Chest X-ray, AP view. Patient: 31 years old, sex F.
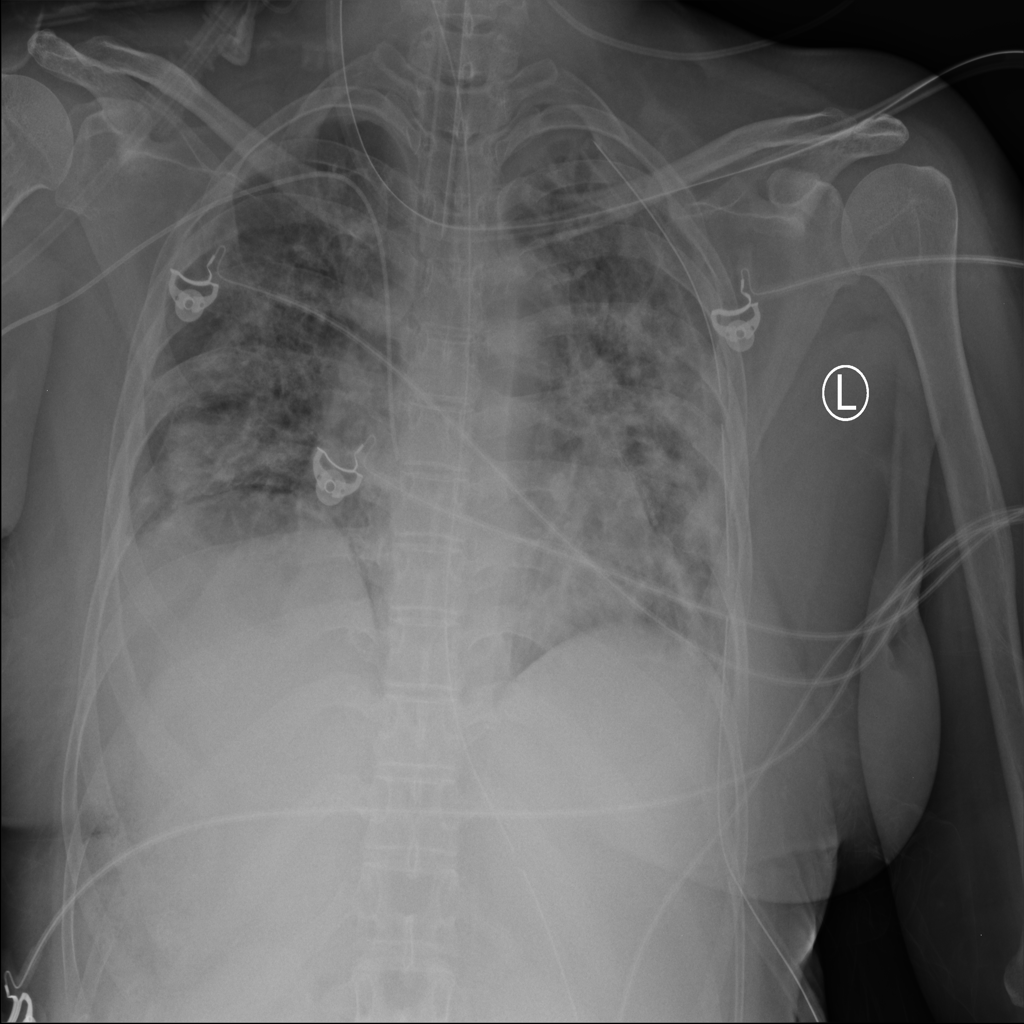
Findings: Infiltration, Pneumothorax